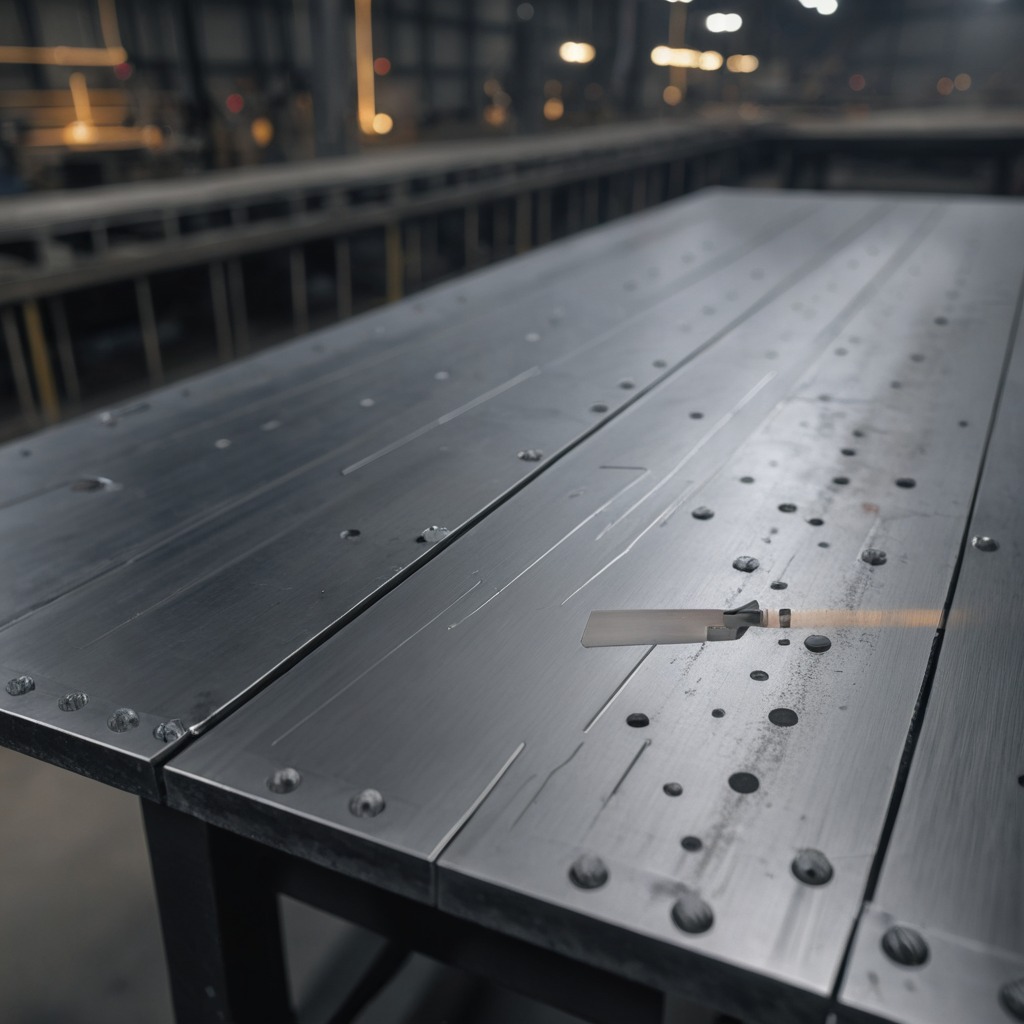
A metal saw is lying on the cold steel table in a mining workshop.